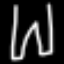
Label: pants